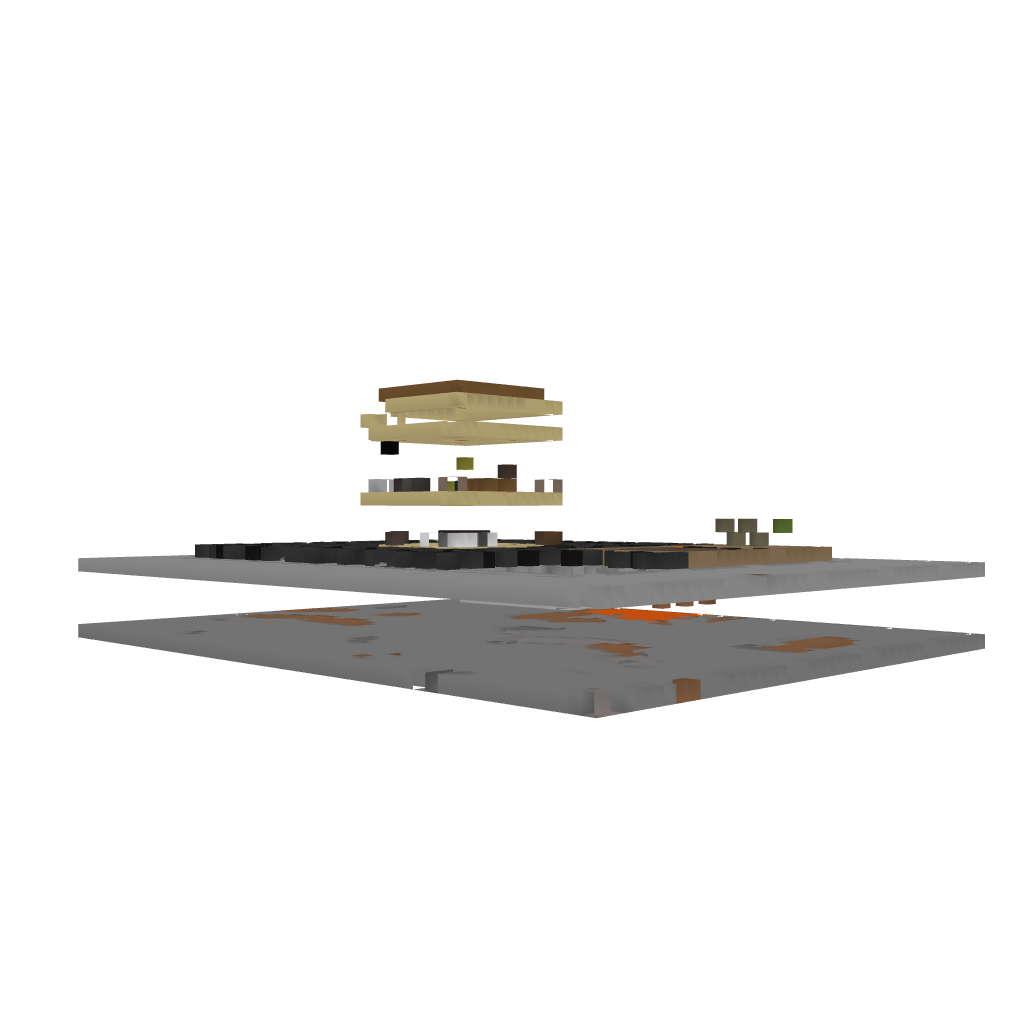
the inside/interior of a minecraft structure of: Small House